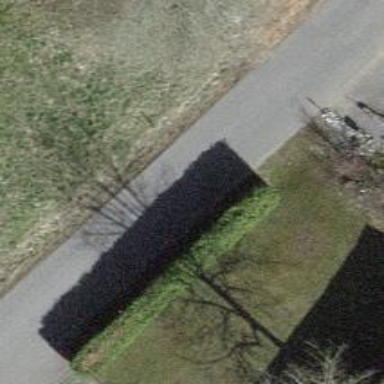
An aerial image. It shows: Hedge barrier.